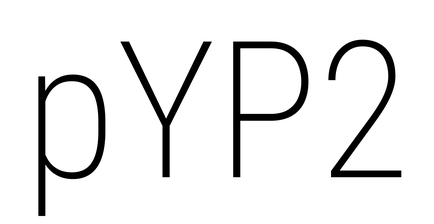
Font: Roboto_Condensed_ExtraLight